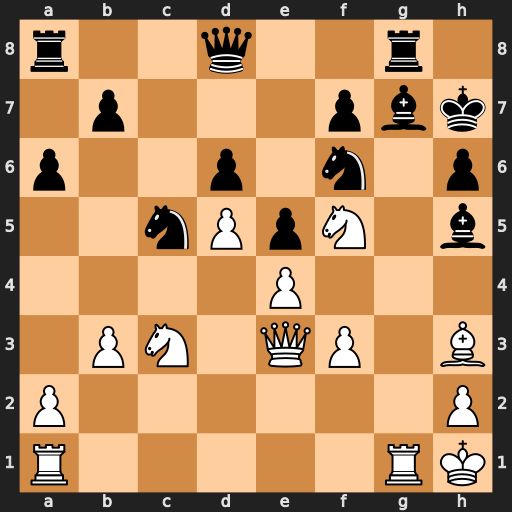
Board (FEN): r2q2r1/1p3pbk/p2p1n1p/2nPpN1b/4P3/1PN1QP1B/P6P/R5RK
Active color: w
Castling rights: -
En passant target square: -
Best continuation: Rxg7+ Rxg7 Qxh6+ Kg8 Qxg7#